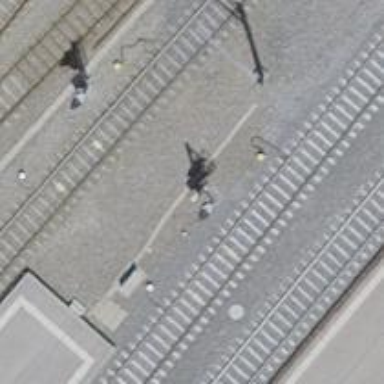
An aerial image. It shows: Railway signal.